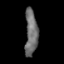
Tissue: skin
Cell type: Others
Senescence score: 0.7482
Nuclear area (px): 567
Mean DAPI intensity: 108.801